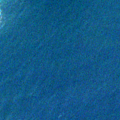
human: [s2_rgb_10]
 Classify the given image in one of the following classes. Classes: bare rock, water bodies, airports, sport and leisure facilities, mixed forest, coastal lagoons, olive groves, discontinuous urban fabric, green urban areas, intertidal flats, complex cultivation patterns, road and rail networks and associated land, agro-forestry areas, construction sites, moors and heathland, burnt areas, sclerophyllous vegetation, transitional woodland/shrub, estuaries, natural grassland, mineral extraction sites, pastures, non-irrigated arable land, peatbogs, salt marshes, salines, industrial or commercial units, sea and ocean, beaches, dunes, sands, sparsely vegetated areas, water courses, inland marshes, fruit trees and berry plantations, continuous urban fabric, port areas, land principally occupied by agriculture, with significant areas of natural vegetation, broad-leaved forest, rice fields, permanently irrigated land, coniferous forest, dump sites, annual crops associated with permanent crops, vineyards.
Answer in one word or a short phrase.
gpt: sea and ocean